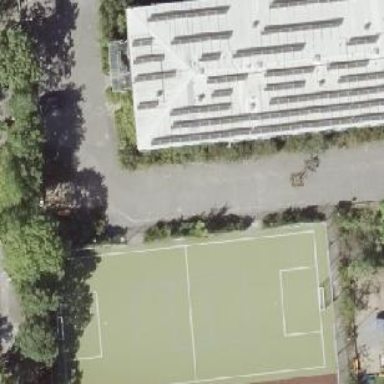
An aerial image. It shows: Soccer pitch for leisure land activities.